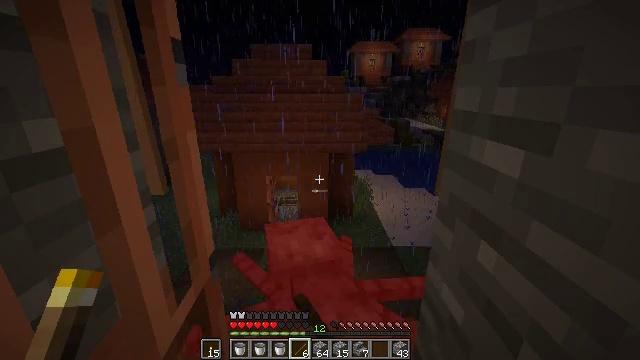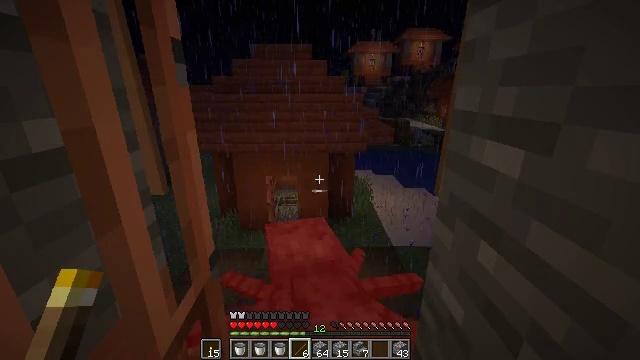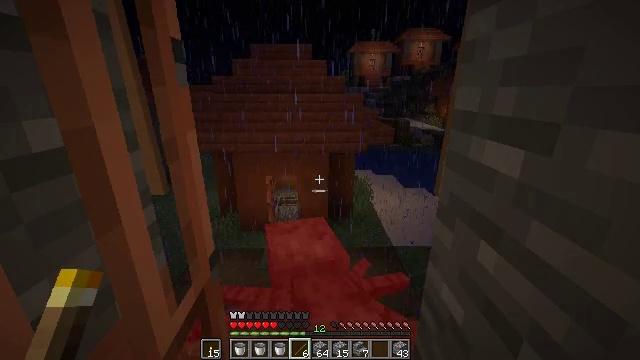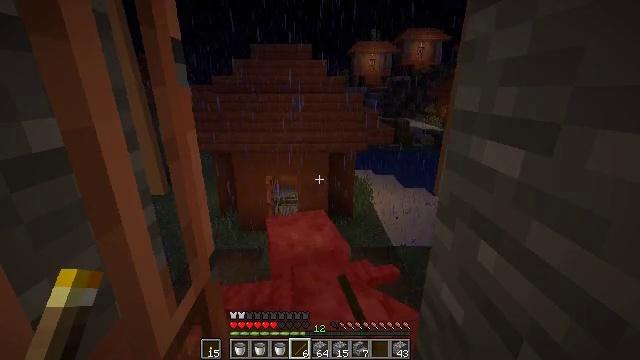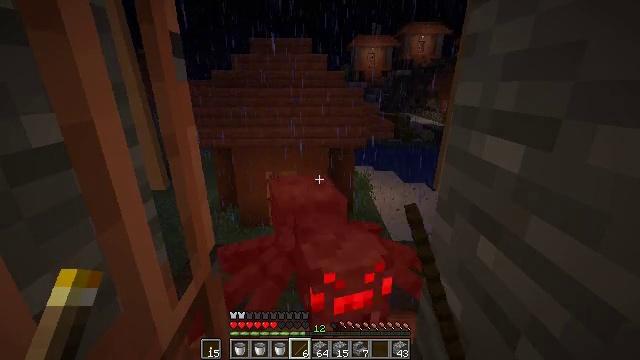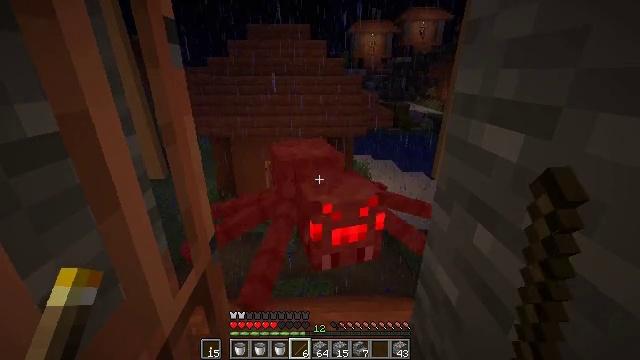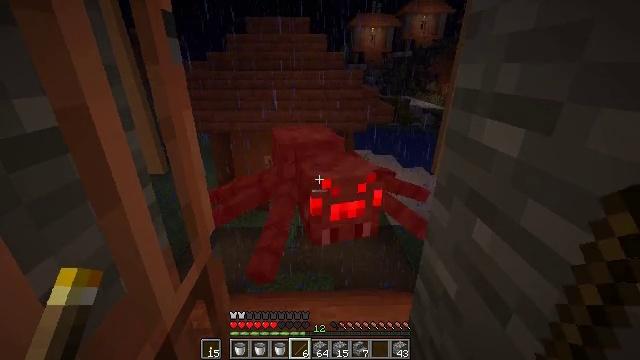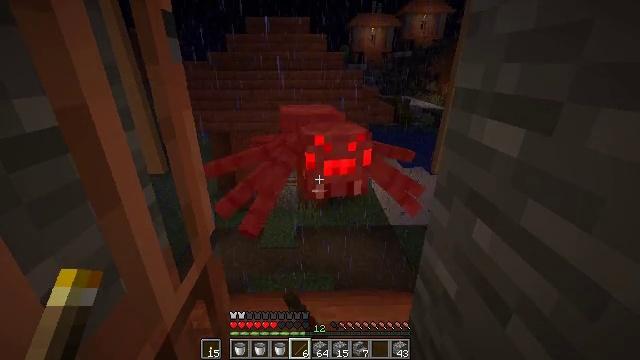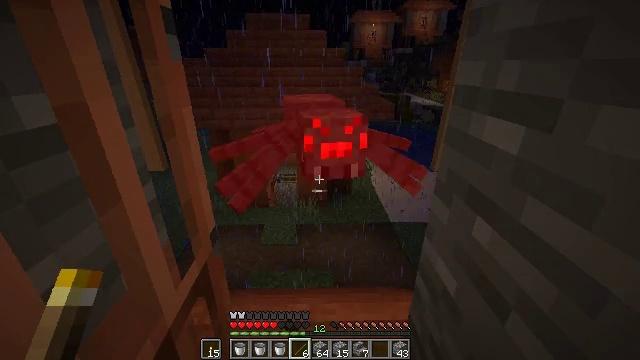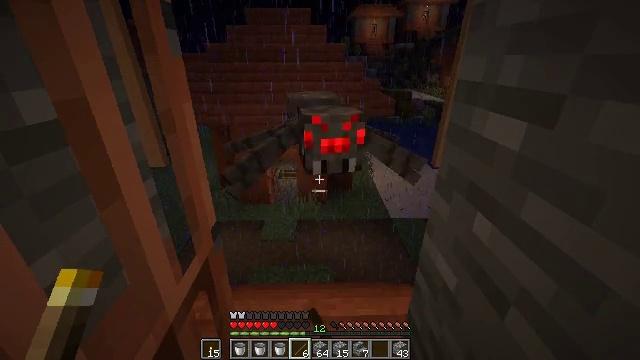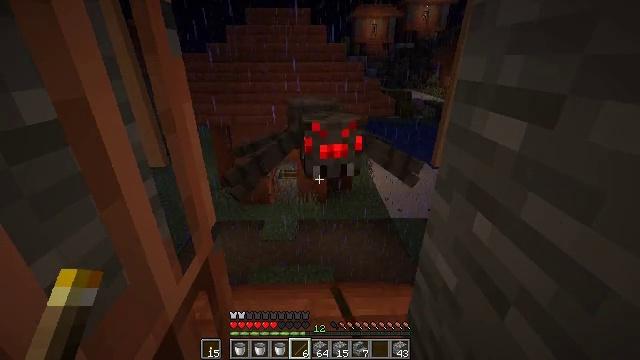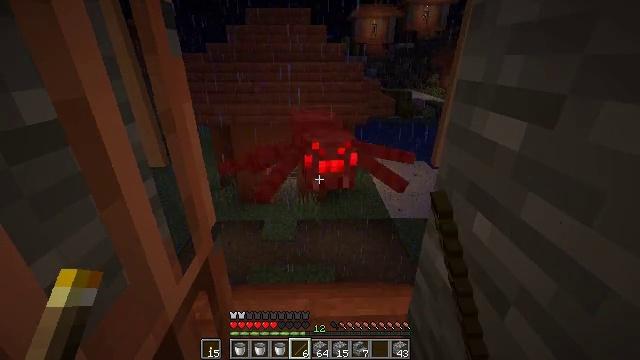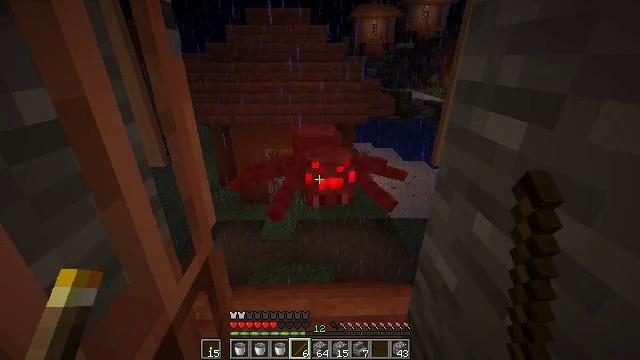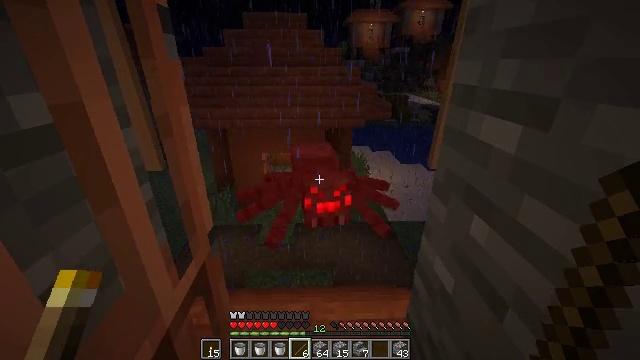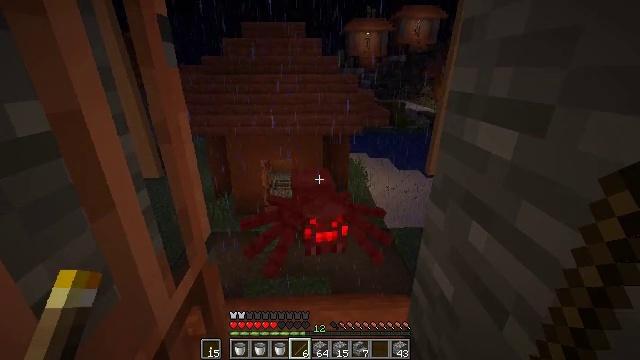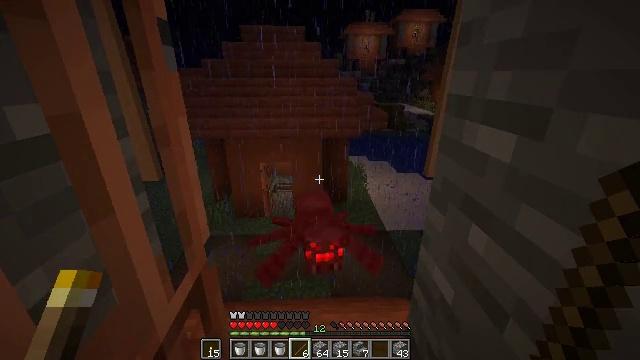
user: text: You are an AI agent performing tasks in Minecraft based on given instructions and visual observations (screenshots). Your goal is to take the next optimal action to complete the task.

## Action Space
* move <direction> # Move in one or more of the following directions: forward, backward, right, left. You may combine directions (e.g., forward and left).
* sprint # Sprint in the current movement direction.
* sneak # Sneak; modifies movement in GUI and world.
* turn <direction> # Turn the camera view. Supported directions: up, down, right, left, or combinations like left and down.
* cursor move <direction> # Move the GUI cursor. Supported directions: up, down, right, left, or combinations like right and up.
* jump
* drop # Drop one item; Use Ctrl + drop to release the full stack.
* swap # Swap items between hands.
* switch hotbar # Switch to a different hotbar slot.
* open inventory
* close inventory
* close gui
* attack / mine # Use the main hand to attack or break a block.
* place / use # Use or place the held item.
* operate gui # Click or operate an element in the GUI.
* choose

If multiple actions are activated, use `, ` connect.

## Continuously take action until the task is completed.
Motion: motion action
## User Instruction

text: Kill the spider.
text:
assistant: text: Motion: attack / mine
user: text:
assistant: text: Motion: attack / mine
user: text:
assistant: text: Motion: no_op
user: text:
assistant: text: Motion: turn down
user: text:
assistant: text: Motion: turn down
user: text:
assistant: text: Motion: turn down, attack / mine
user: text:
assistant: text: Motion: attack / mine
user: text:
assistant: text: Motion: attack / mine
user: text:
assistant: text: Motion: attack / mine
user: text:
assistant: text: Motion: attack / mine
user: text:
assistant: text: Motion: no_op
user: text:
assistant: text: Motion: no_op
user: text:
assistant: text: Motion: no_op
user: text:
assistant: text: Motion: turn up
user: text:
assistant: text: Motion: no_op
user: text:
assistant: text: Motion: no_op
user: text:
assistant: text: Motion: no_op
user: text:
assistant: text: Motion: no_op
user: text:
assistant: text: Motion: no_op
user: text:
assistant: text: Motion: no_op
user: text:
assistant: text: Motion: no_op
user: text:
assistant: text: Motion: turn down
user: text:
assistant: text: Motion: turn down
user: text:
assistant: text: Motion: no_op
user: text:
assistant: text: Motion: no_op
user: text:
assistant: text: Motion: no_op
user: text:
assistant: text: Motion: no_op
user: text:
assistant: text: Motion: no_op
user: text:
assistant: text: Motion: no_op
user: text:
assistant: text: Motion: no_op